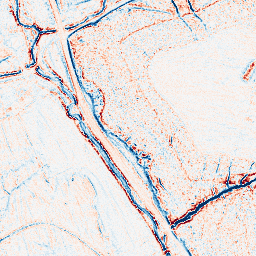
Category: edge_preserving
Decomposition family: anisotropic_diffusion
Decomposition parameters: iterations: 5
kappa: 30
gamma: 0.2
Upsampling method: quintic
Upsampling parameters: scale: 4
Upsampling scale: 4